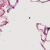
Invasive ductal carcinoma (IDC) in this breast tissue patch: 0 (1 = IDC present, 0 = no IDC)